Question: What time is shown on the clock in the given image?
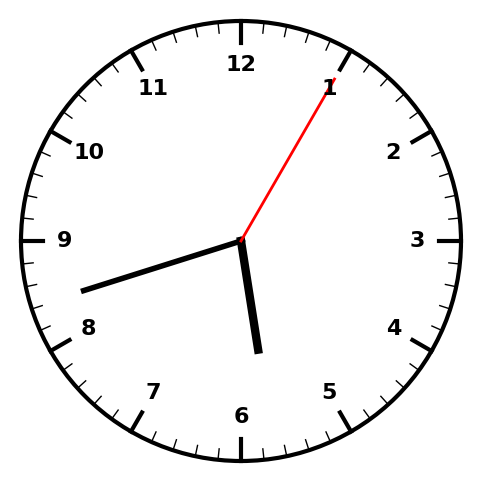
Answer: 05:42:05